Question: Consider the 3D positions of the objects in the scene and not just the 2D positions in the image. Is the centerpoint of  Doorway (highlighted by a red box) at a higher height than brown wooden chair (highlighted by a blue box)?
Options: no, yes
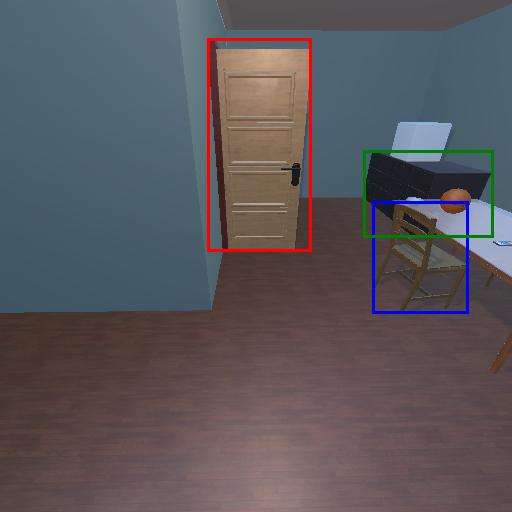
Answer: no